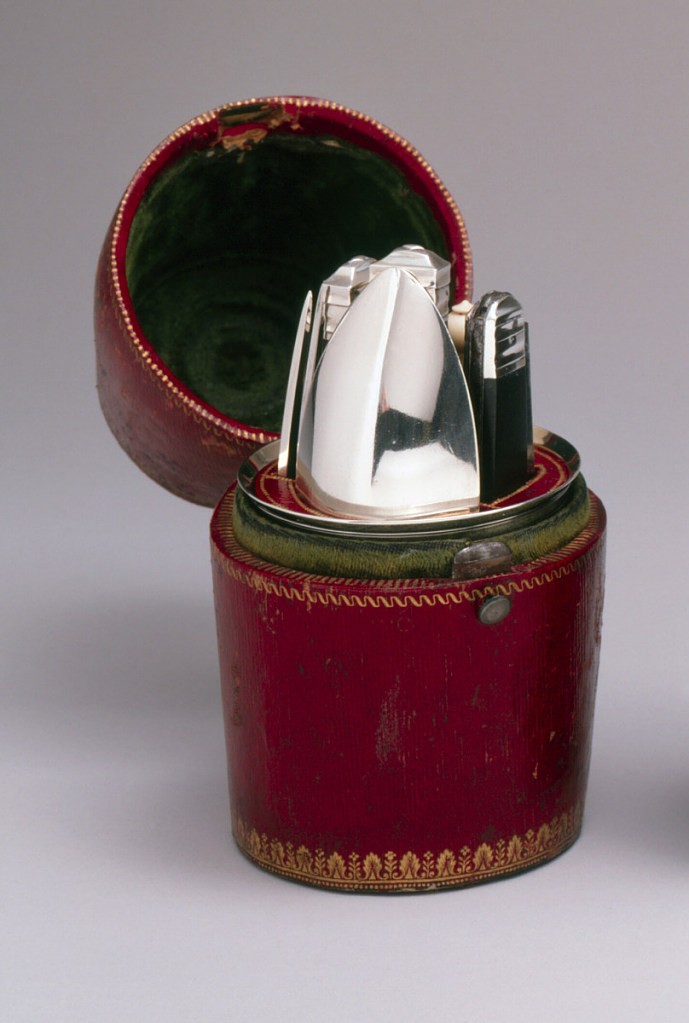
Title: Case
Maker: Gavet Coutelier, France
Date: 1809–19
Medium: Gilt leather, velvet, metal, ivory, ebony
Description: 1985-103-281-a/j: Red leather holder with tooled gold borders and ve...;     1985-103-281-a: Barrel-shaped red leather case with stamped gold d...;     1985-103-281-b: Plain silver cup with flaring rim, decorated with ...;     1985-103-281-c: Red leather holder with stamped gold decorations f...;     1985-103-281-d: Blade has straight sides, upper edge tapering towa...;     1985-103-281-e: Oval spoon-bowl with pointed tip, flat slightly ta...;     1985-103-281-f: Fork has four slightly curved tines, rounded shoul...;     1985-103-281-g: Small cork screw with knob on top with hole throug...;     1985-103-281-h: Cylindrical horn and ivory container consisting th...;     1985-103-281-i: Cylindrical horn and ivory container consisting th...;     1985-103-281-j: Cylindrical horn and ivory container consisting th...